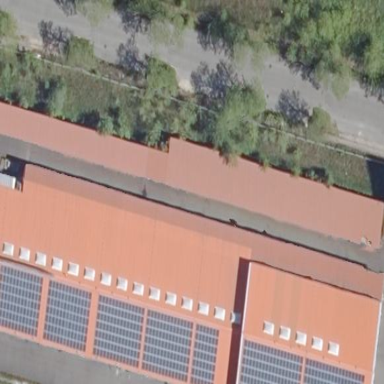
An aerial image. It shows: View of roof of building.